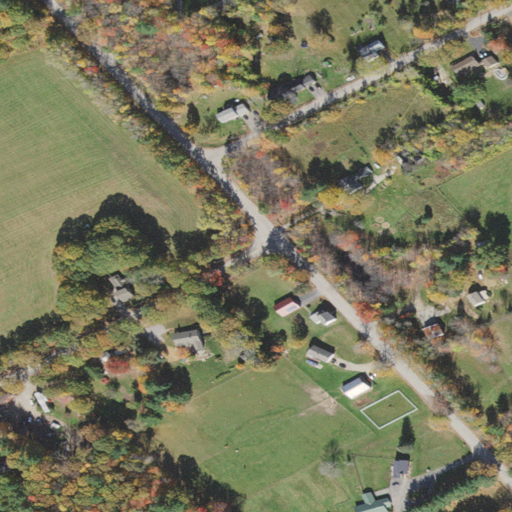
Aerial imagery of mountain in New Hampshire named Pembroke Hill containing pasture, open development, mixed forest, low intensity development, deciduous forest, medium intensity development, woody wetlands, and cultivated crops